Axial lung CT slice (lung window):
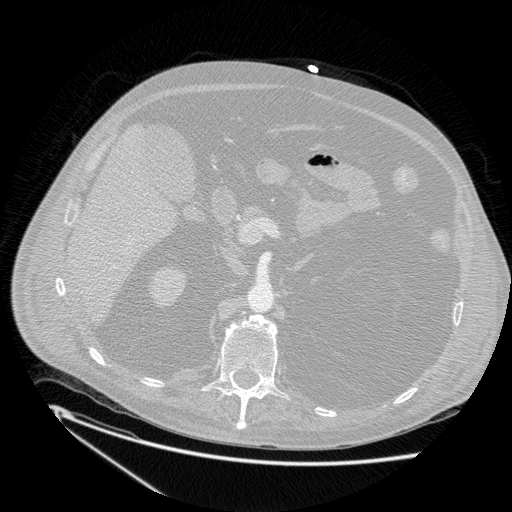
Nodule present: no